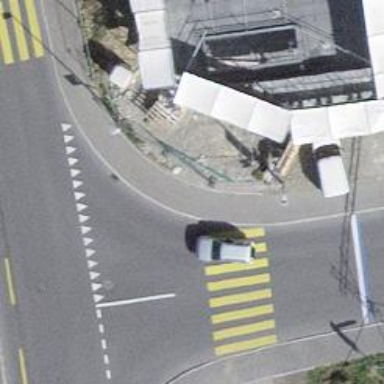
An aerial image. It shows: Kerb serving as barrier.